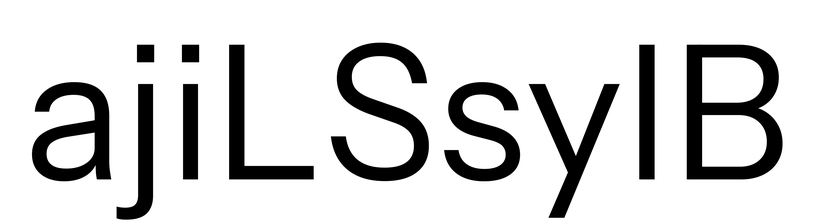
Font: InstrumentSans_Regular